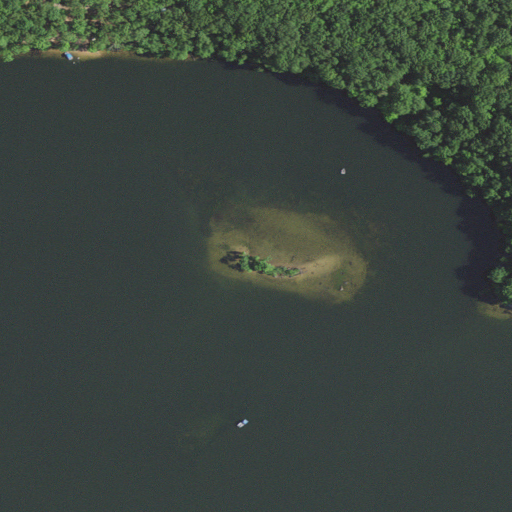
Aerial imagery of island in Michigan named Fitch Island containing open water, deciduous forest, herbaceous wetlands, and grassland